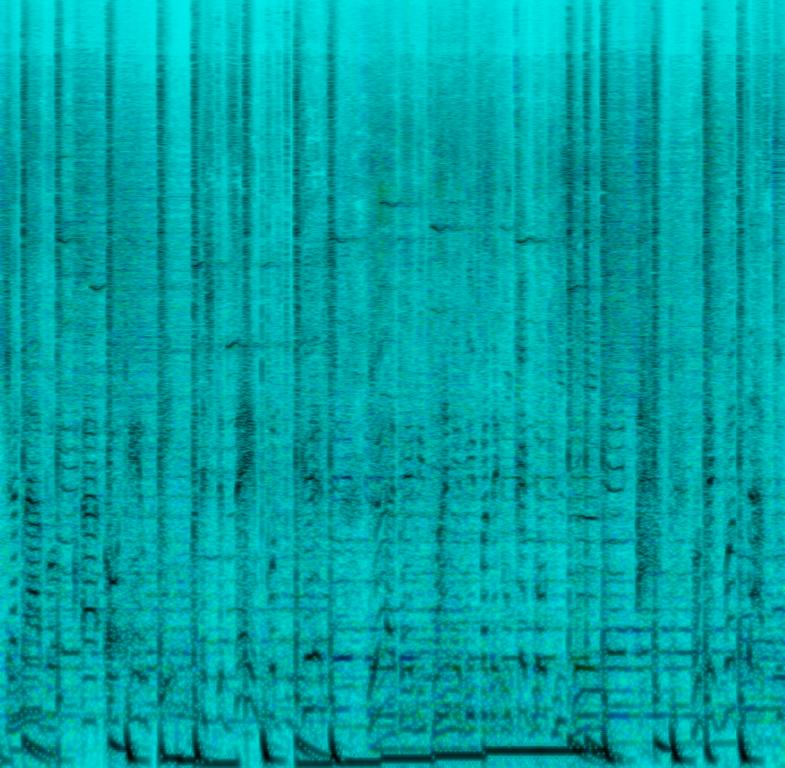
The Latin Urban song features an echoing male lead vocal, alongside wide harmonizing harmonizing background vocals and echoing ad libs, rapping over "4 on the floor kick" pattern, smooth bass, syncopated snare, shimmering cymbals and wide shimmering shakers, followed by arpeggiated synth keys melody. It sounds uplifting, happy and like something you would dance to with your friends.